Interaction volume radius: 5 \u00c5
Interaction volume height: 10 \u00c5
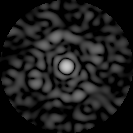
Disorder parameter: 0.8265